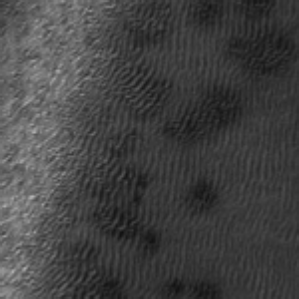
Label: frost